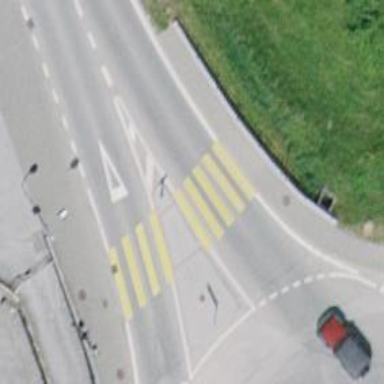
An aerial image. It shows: Uncontrolled zebra crossing with pedestrian island.